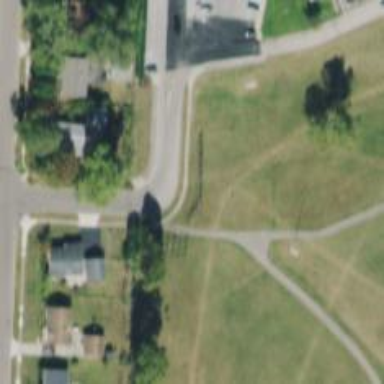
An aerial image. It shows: Disc golf basket.